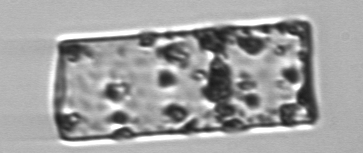
Label: Guinardia_flaccida